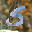
Label: 5